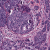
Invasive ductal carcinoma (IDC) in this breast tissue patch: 1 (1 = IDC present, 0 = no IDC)